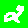
Digit: 2